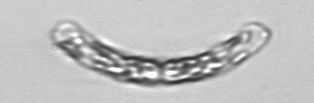
Label: Guinardia_striata